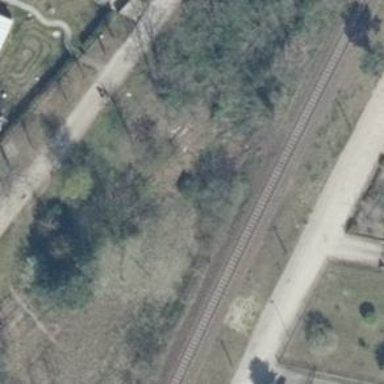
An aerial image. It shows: Disused railway track that holds historic significance.